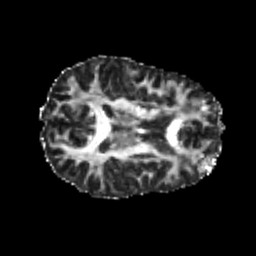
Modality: FA
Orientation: axial
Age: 23
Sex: male
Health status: healthy
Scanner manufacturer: philips
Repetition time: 7.386 s
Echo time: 0.08599 s